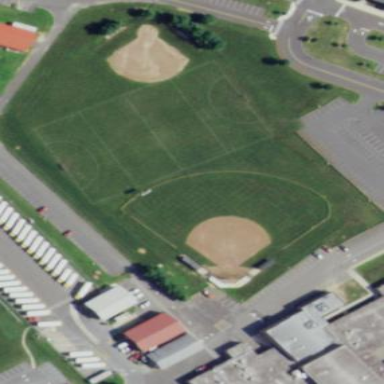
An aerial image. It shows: Varsity softball field on pitch designated for leisure land.